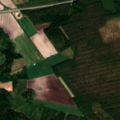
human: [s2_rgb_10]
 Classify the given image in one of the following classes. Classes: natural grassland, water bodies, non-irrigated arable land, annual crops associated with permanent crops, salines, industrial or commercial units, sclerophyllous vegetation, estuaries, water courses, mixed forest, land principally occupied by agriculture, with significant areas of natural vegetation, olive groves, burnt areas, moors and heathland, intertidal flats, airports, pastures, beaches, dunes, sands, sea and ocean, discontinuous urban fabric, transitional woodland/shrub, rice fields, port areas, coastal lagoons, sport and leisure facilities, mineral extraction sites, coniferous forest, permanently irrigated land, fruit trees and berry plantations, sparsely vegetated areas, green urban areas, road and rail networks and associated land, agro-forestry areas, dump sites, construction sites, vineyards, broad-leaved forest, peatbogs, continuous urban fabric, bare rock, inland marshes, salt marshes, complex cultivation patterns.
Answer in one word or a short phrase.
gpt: non-irrigated arable land, land principally occupied by agriculture, with significant areas of natural vegetation, coniferous forest, mixed forest